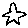
Label: star